Aerial crown-view tile of a tropical tree (Barro Colorado Island, Panama), acquired 20240813:
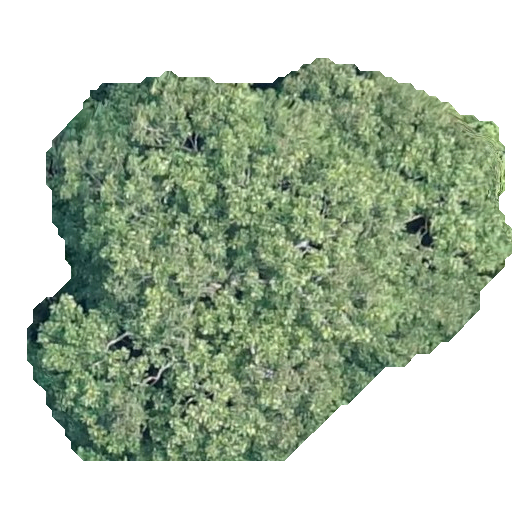
Species: Dipteryx oleifera
GBIF accepted scientific name: Dipteryx oleifera
Crown area: 223.555 m²